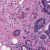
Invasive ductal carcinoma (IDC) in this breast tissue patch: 0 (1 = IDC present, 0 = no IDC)